Question: Hi Im using ObjectListView, and having this classes:
'''
public class Person
{
public string Name{get;set;}
public List<Things> {get;set;}
}
public class Things
{
public string Name{get;set;}
public string Description{get;set;}
}
'''
How can I show something like this in the ObjectListView:

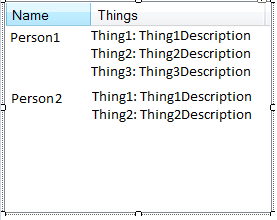
Answer: I believe a tree-view can help here. You could use the TreeListView component which is part of the ObjectListView. It is very similar in use. You have to provide the relevant delegates and the TLV will do the work.
I built a a quick example:

Of course, there is lots of room for customization and improvement.
'''
public partial class Form2 : Form {
public Form2() {
InitializeComponent();
// let the OLV know that a person node can expand
this.treeListView.CanExpandGetter = delegate(object rowObject) {
return (rowObject is Person);
};
// retrieving the "things" from Person
this.treeListView.ChildrenGetter = delegate(object rowObject) {
Person person = rowObject as Person;
return person.Things;
};
// column 1 shows name of person
olvColumn1.AspectGetter = delegate(object rowObject) {
if (rowObject is Person) {
return ((Person)rowObject).Name;
} else {
return "";
}
};
// column 2 shows thing information
olvColumn2.AspectGetter = delegate(object rowObject) {
if (rowObject is Thing) {
Thing thing = rowObject as Thing;
return thing.Name + ": " + thing.Description;
} else {
return "";
}
};
// add one root object and expand
treeListView.AddObject(new Person("Person 1"));
treeListView.ExpandAll();
}
}
public class Person {
public string Name{get;set;}
public List<Thing> Things{get;set;}
public Person(string name) {
Name = name;
Things = new List<Thing>();
Things.Add(new Thing("Thing 1", "Description 1"));
Things.Add(new Thing("Thing 2", "Description 2"));
}
}
public class Thing {
public string Name{get;set;}
public string Description{get;set;}
public Thing(string name, string desc) {
Name = name;
Description = desc;
}
}
'''
Inn addition to the provided code, you obviously have to add the TLV to you form and add two columns.